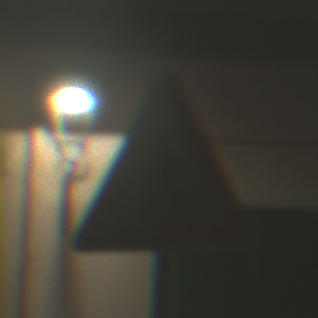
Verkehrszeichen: FussgaengerRechts
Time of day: Night
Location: Outdoor (Urban)
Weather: PartlyCloudy
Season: NotSpecified
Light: Artificial